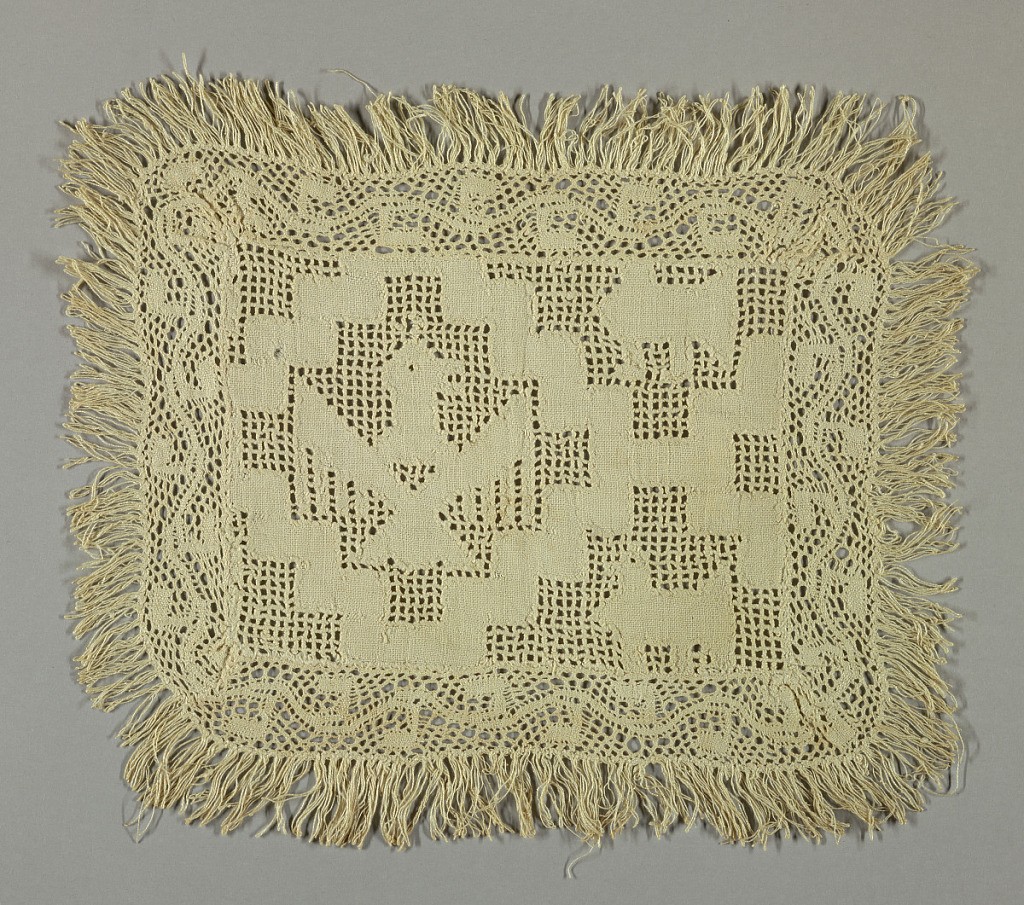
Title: Cover
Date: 16th–17th century
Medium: linen Technique: withdrawn element work, bobbin lace
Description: Small cover with bobbin lace edging and fringe has an eagle inside a stepped diamond motif.